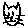
Label: cat